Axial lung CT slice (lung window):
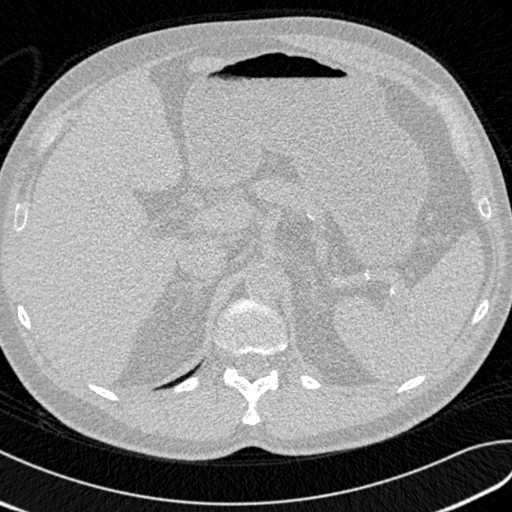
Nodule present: no